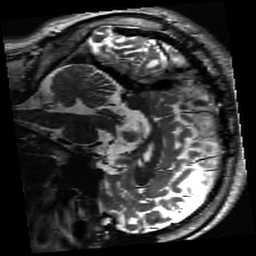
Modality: inplaneT2
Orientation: sagittal